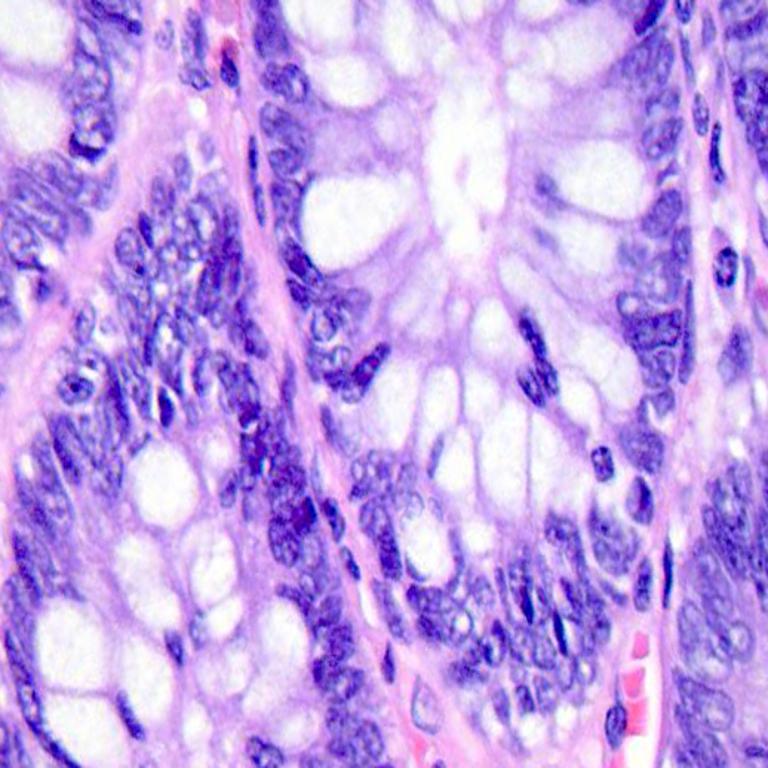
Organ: colon
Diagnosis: benign